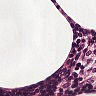
Metastatic tissue present: no